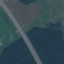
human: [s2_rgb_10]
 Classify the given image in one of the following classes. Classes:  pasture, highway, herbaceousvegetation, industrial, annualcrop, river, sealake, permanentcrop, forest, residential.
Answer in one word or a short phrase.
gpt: Highway